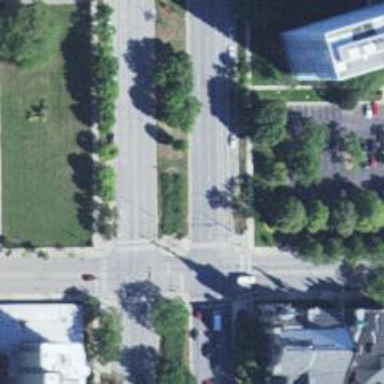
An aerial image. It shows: Traffic island located on footway.